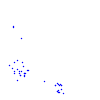
Particle: electron